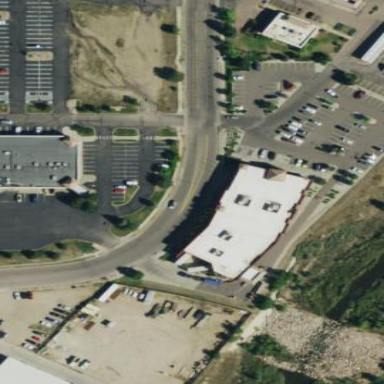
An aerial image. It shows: Retail building.